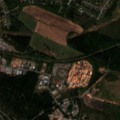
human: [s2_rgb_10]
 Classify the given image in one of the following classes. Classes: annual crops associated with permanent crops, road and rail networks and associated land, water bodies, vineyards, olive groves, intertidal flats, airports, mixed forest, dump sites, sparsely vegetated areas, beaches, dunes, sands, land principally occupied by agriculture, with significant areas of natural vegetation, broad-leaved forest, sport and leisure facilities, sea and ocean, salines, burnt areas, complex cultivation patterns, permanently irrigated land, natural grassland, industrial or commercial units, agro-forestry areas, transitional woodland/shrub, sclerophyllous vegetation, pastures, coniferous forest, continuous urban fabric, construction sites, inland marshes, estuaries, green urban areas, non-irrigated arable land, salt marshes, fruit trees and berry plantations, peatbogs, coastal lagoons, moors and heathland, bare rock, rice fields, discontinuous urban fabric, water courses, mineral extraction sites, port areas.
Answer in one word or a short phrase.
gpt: discontinuous urban fabric, industrial or commercial units, green urban areas, land principally occupied by agriculture, with significant areas of natural vegetation, mixed forest, transitional woodland/shrub